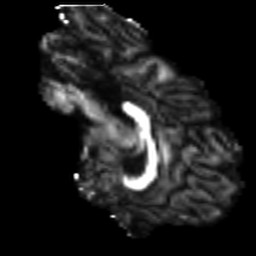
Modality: FA
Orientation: sagittal
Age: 23
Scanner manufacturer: siemens
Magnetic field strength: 3 T
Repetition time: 4.52 s
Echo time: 0.084 s